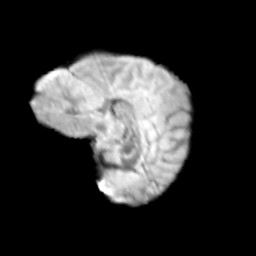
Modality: T2w
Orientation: sagittal
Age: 13
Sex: female
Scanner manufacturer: siemens
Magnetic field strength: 3 T
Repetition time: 3.8 s
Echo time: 0.07 s